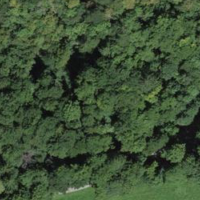
EUNIS habitat code: 41
Species observed at this site:
Hippocrepis emerus
Mercurialis perennis